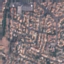
Label: Residential